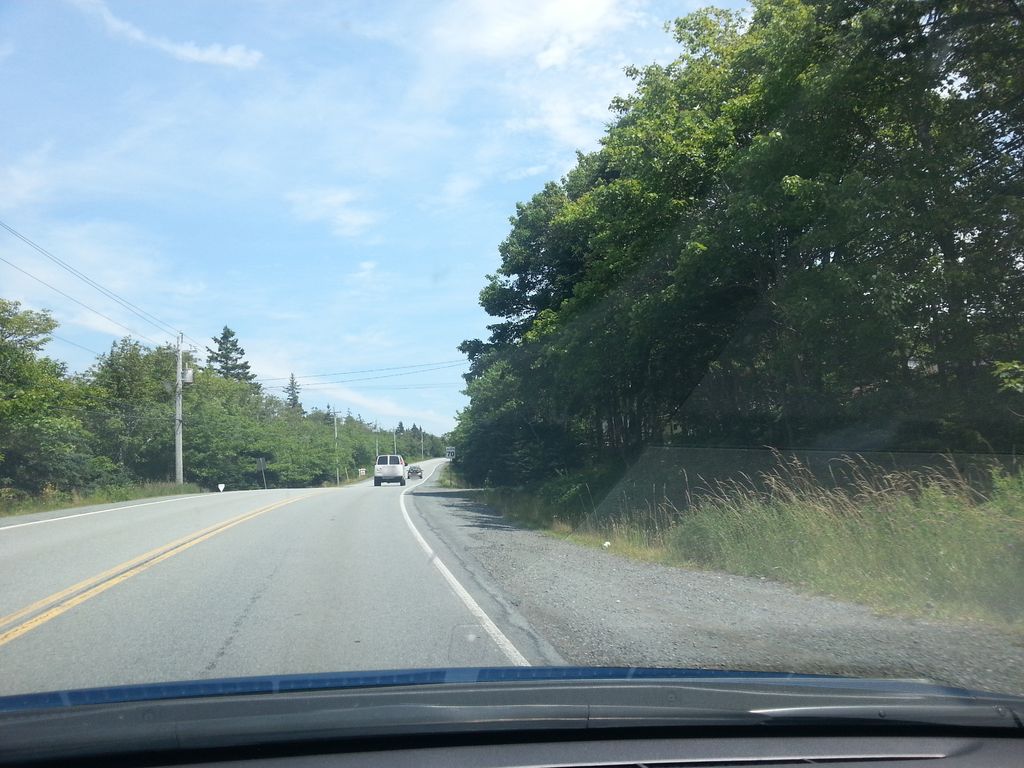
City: halifax